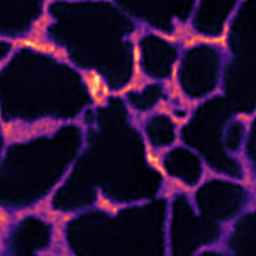
Label: Super-resolution ER image